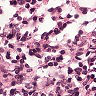
Metastatic tissue present: no